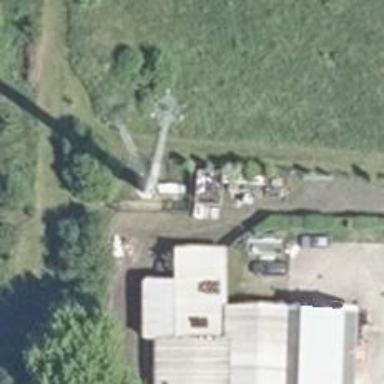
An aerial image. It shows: Communication tower.